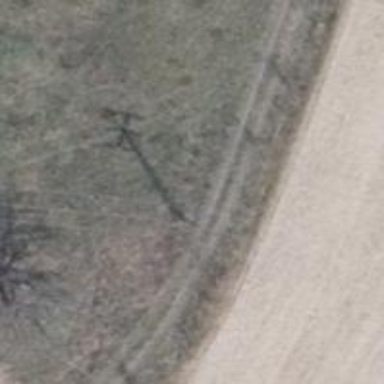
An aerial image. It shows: Power pole.